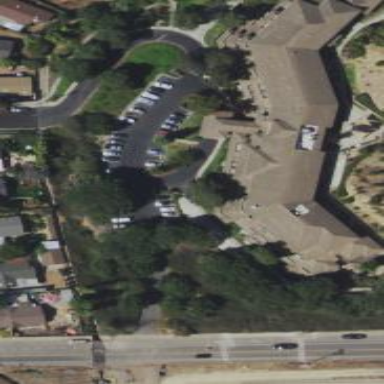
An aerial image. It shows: Nursing home building.